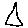
Label: triangle